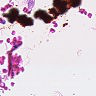
Metastatic tissue present: no